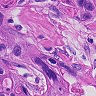
Metastatic tissue present: yes